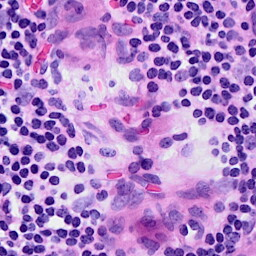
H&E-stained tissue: Breast